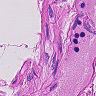
Metastatic tissue present: no